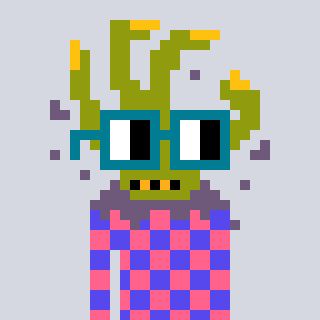
a pixel art character with square dark green glasses, a zombie-hand-shaped head and a computerblue-colored body on a cool background